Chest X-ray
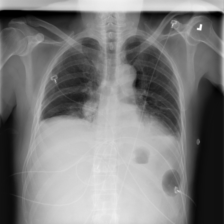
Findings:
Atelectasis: positive
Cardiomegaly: negative
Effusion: negative
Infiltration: negative
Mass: negative
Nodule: negative
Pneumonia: negative
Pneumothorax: negative
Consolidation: negative
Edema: negative
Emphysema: negative
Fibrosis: negative
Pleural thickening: negative
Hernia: negative